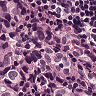
Metastatic tissue present: yes